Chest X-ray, PA view. Patient: 53 years old, sex M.
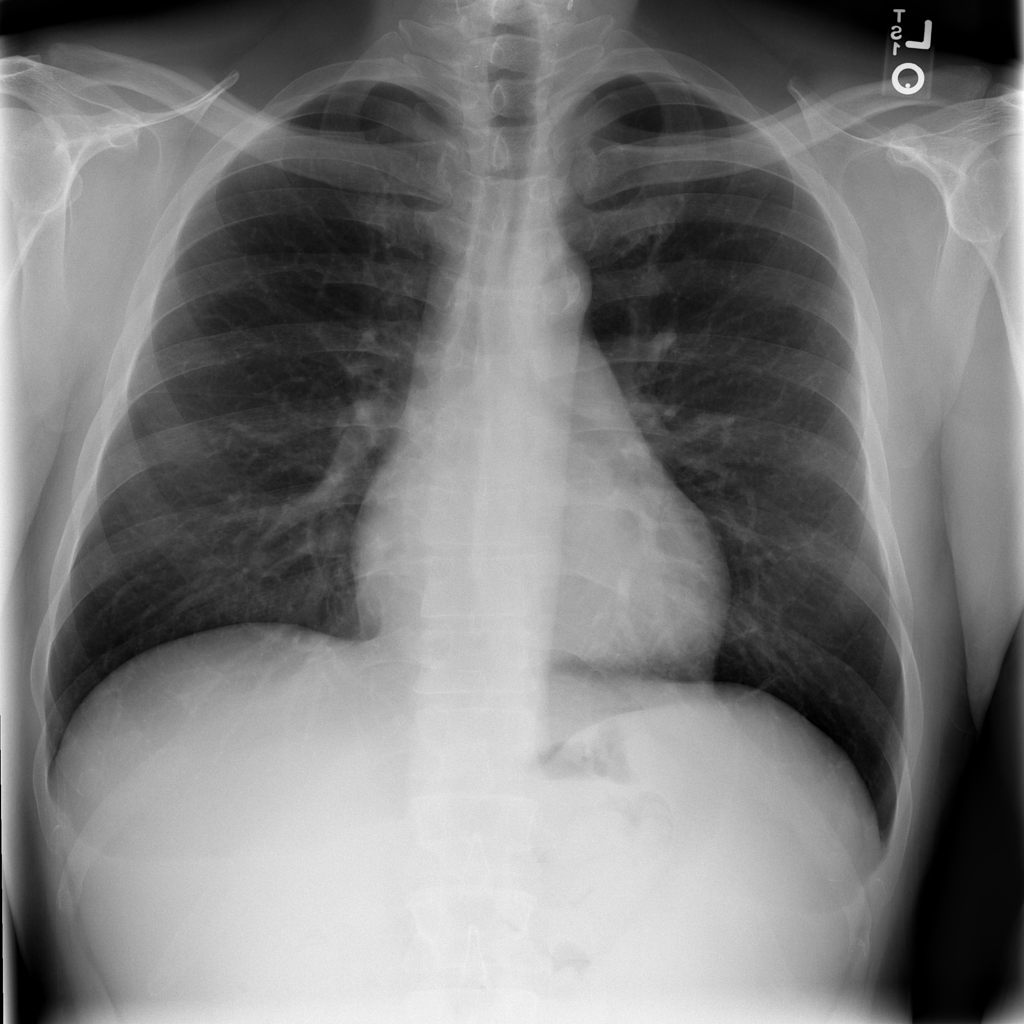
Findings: No Finding